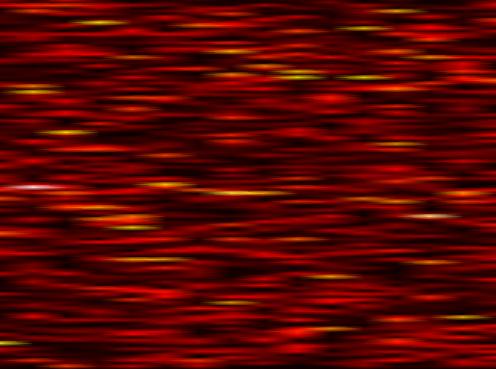
Label: UFMC